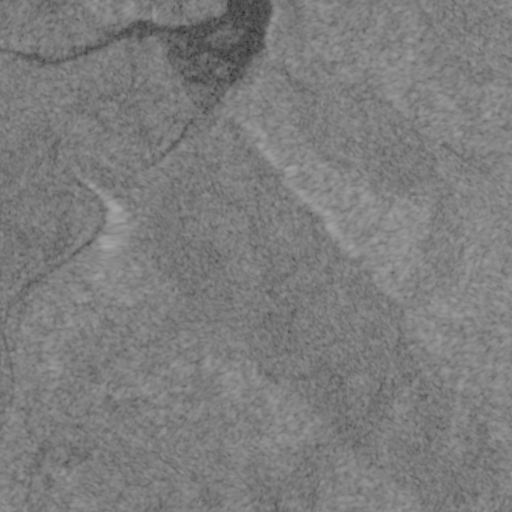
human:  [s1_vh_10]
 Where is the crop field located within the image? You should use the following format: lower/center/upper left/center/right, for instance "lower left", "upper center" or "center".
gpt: The crop field is located in the upper left of the image.
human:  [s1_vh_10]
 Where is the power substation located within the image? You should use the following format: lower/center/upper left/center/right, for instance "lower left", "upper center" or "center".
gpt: The power substation is located in the upper left of the image.
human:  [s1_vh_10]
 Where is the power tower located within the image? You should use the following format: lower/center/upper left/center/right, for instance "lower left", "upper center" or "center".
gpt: The power tower is located in the lower left of the image.
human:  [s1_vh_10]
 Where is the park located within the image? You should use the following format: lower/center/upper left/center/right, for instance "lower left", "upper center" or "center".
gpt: There is no park in the image.

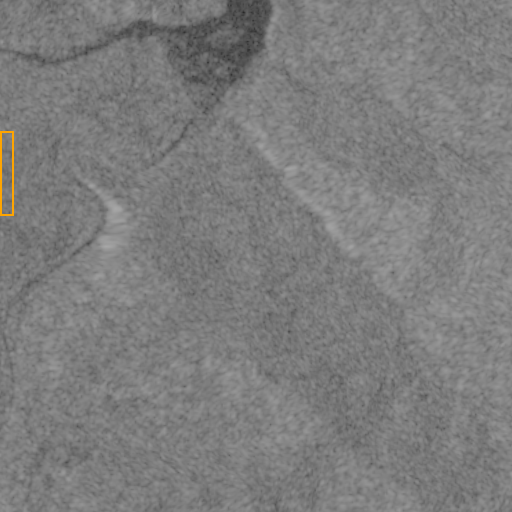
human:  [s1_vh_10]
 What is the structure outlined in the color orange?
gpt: The structure outlined in orange is a crop field.
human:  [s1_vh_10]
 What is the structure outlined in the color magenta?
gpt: There is no magenta outline.